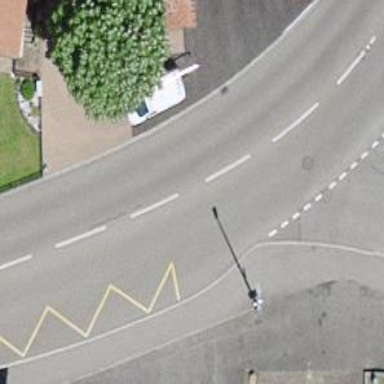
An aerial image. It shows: Bus stop with designated public transport stop position.